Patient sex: F
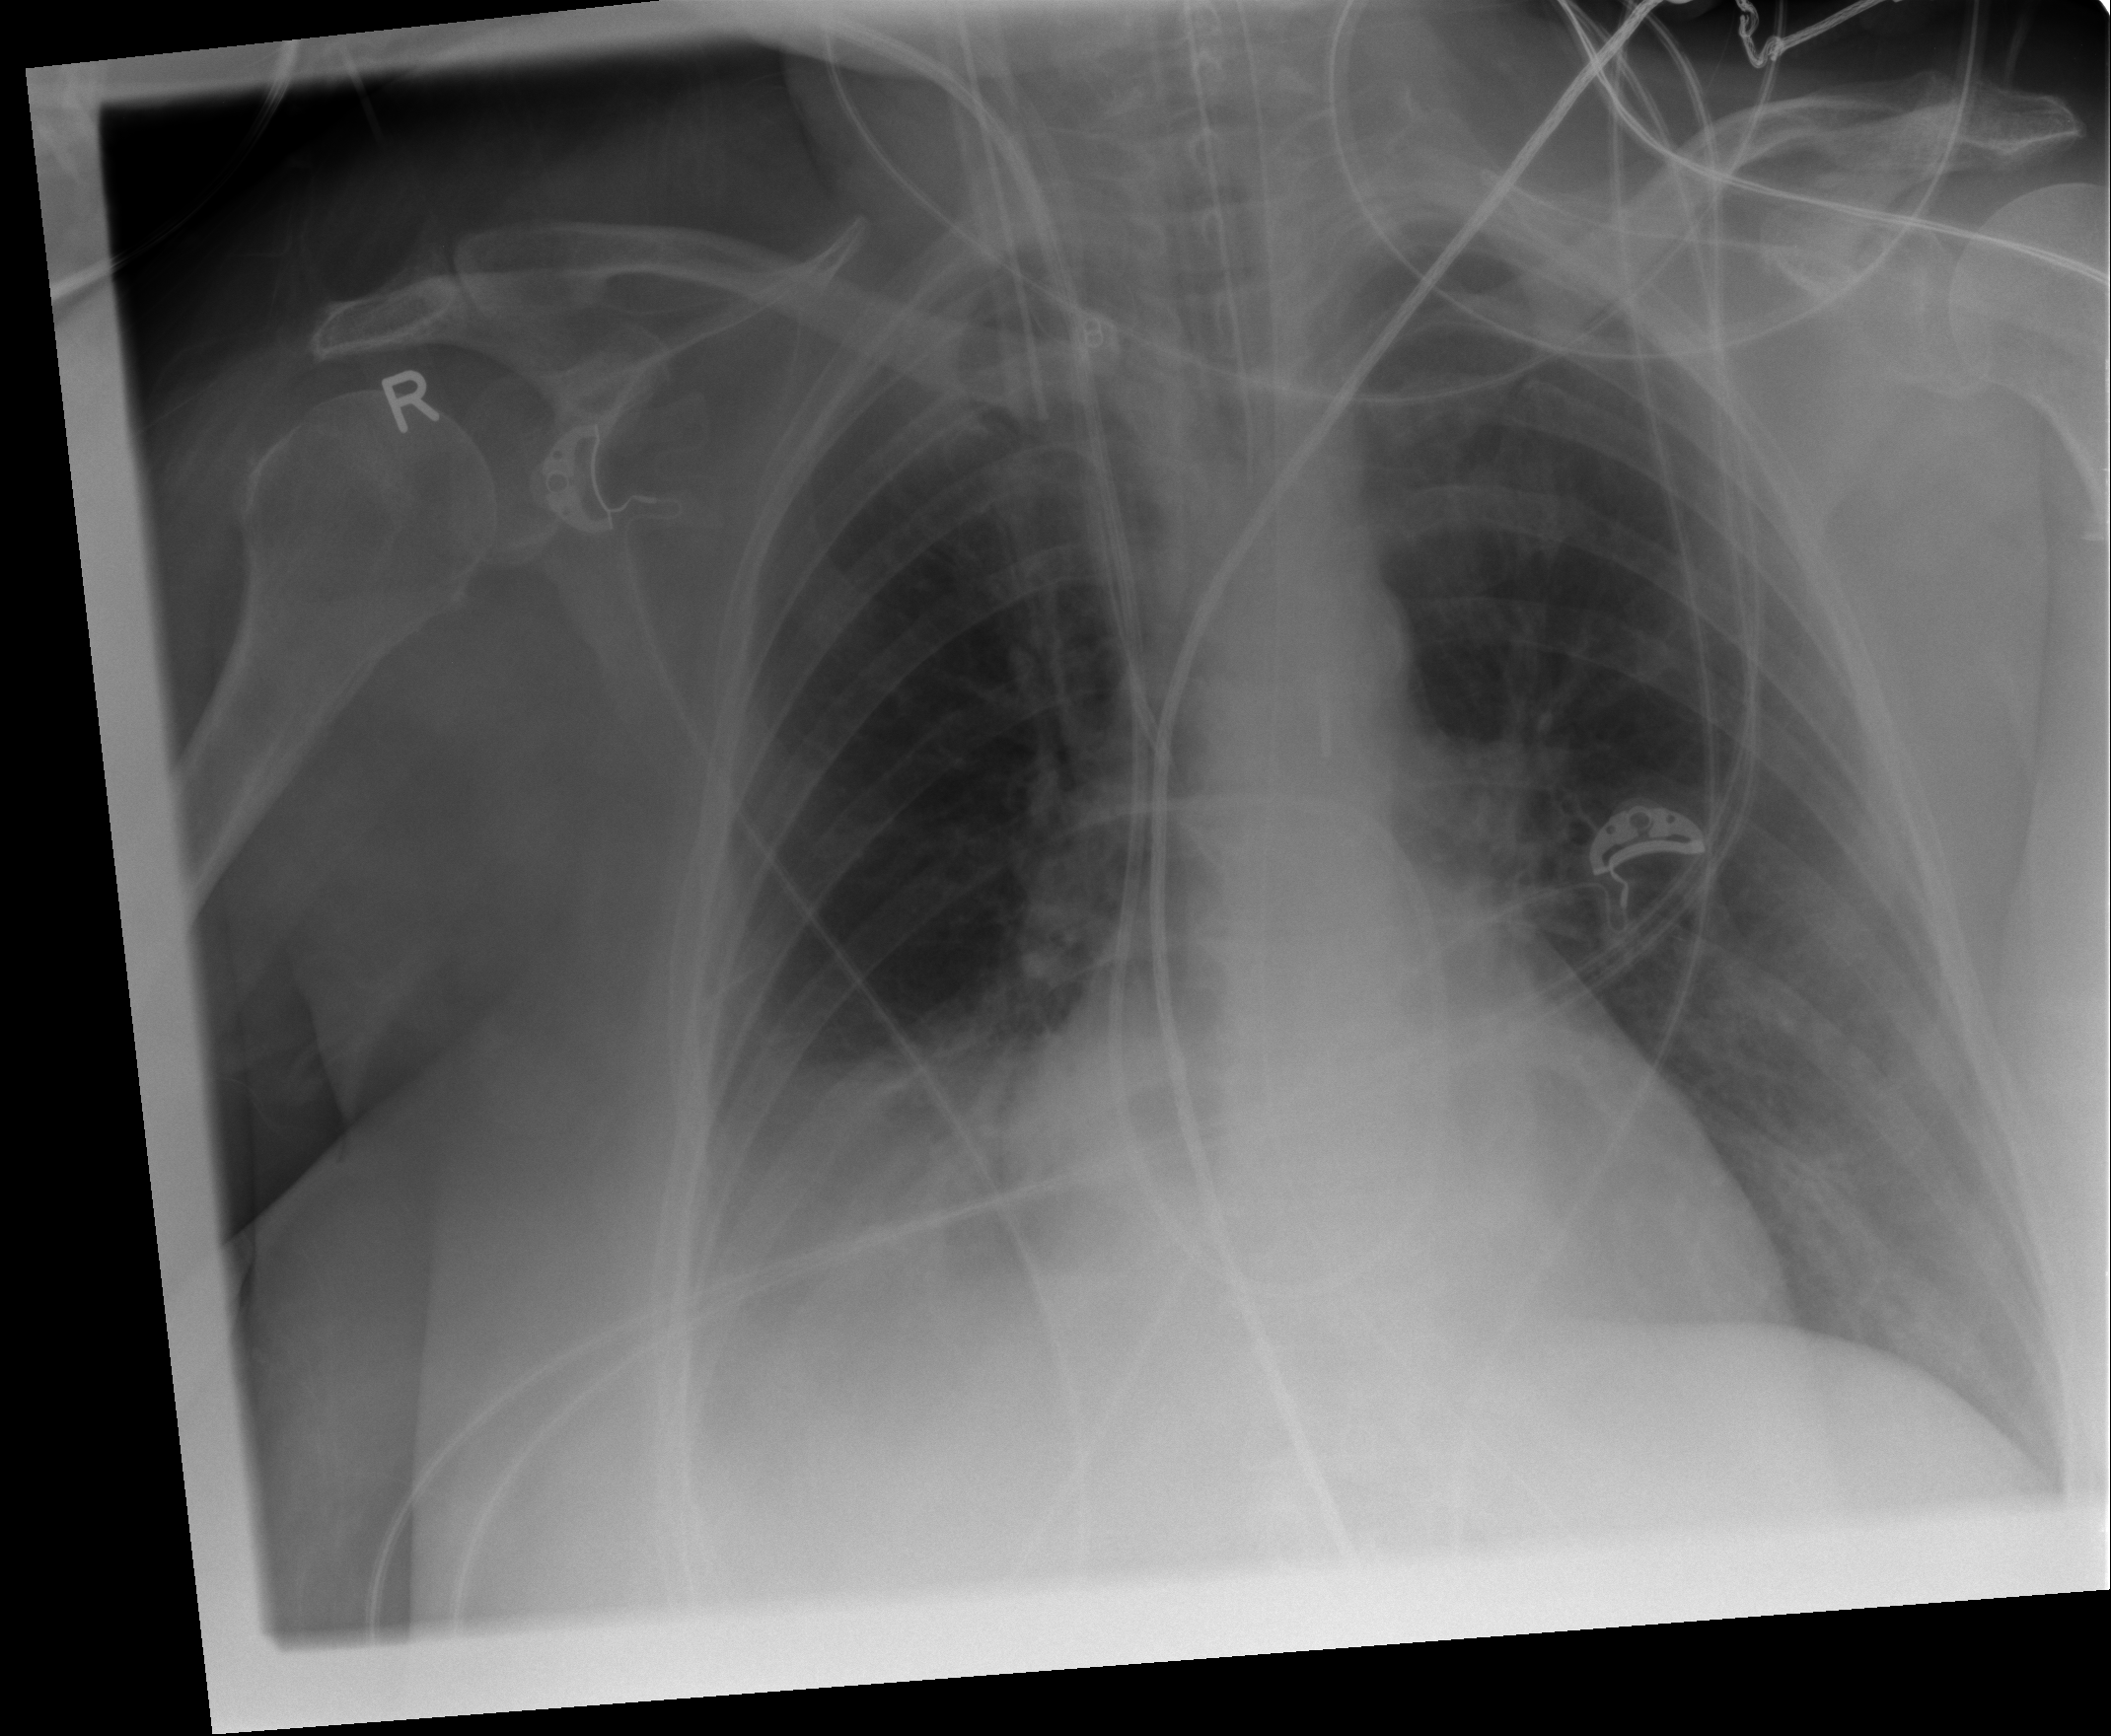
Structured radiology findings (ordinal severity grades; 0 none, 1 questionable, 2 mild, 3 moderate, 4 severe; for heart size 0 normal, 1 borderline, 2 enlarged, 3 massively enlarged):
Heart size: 2
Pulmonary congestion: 0
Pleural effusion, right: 2
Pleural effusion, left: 0
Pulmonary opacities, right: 2
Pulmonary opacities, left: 0
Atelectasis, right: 2
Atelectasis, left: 0